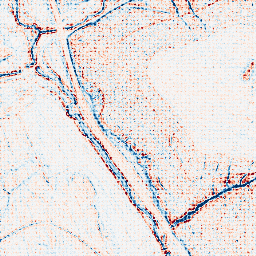
Category: edge_preserving
Decomposition family: anisotropic_diffusion
Decomposition parameters: iterations: 5
kappa: 30
gamma: 0.1
Upsampling method: sinc_blackman
Upsampling parameters: scale: 4
kernel_size: 4
Upsampling scale: 4